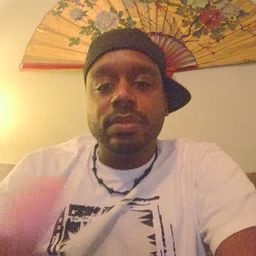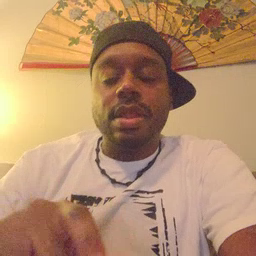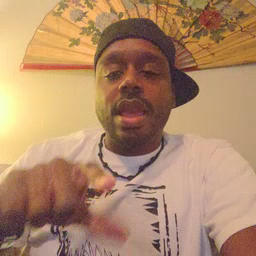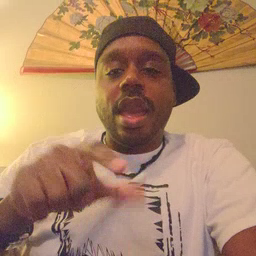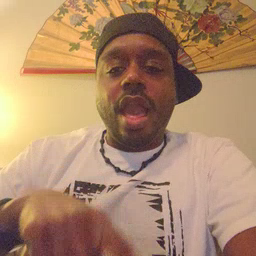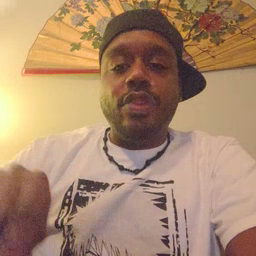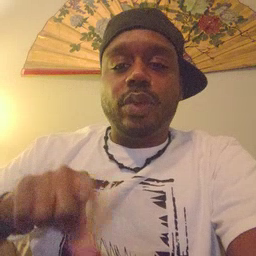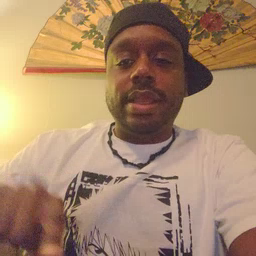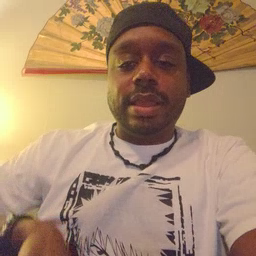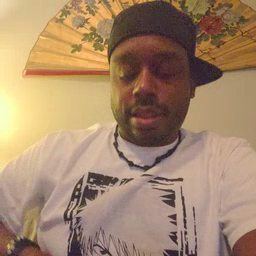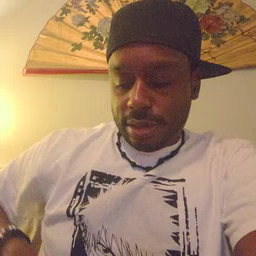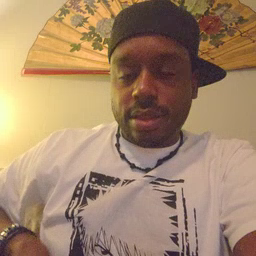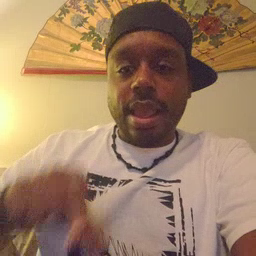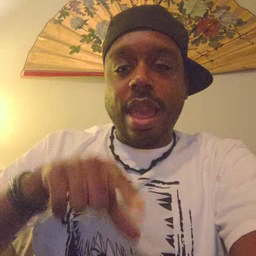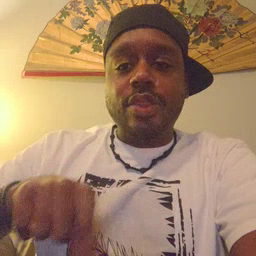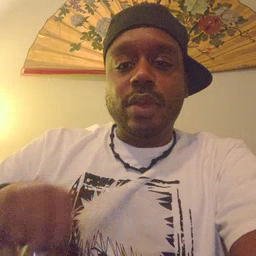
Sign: underwear